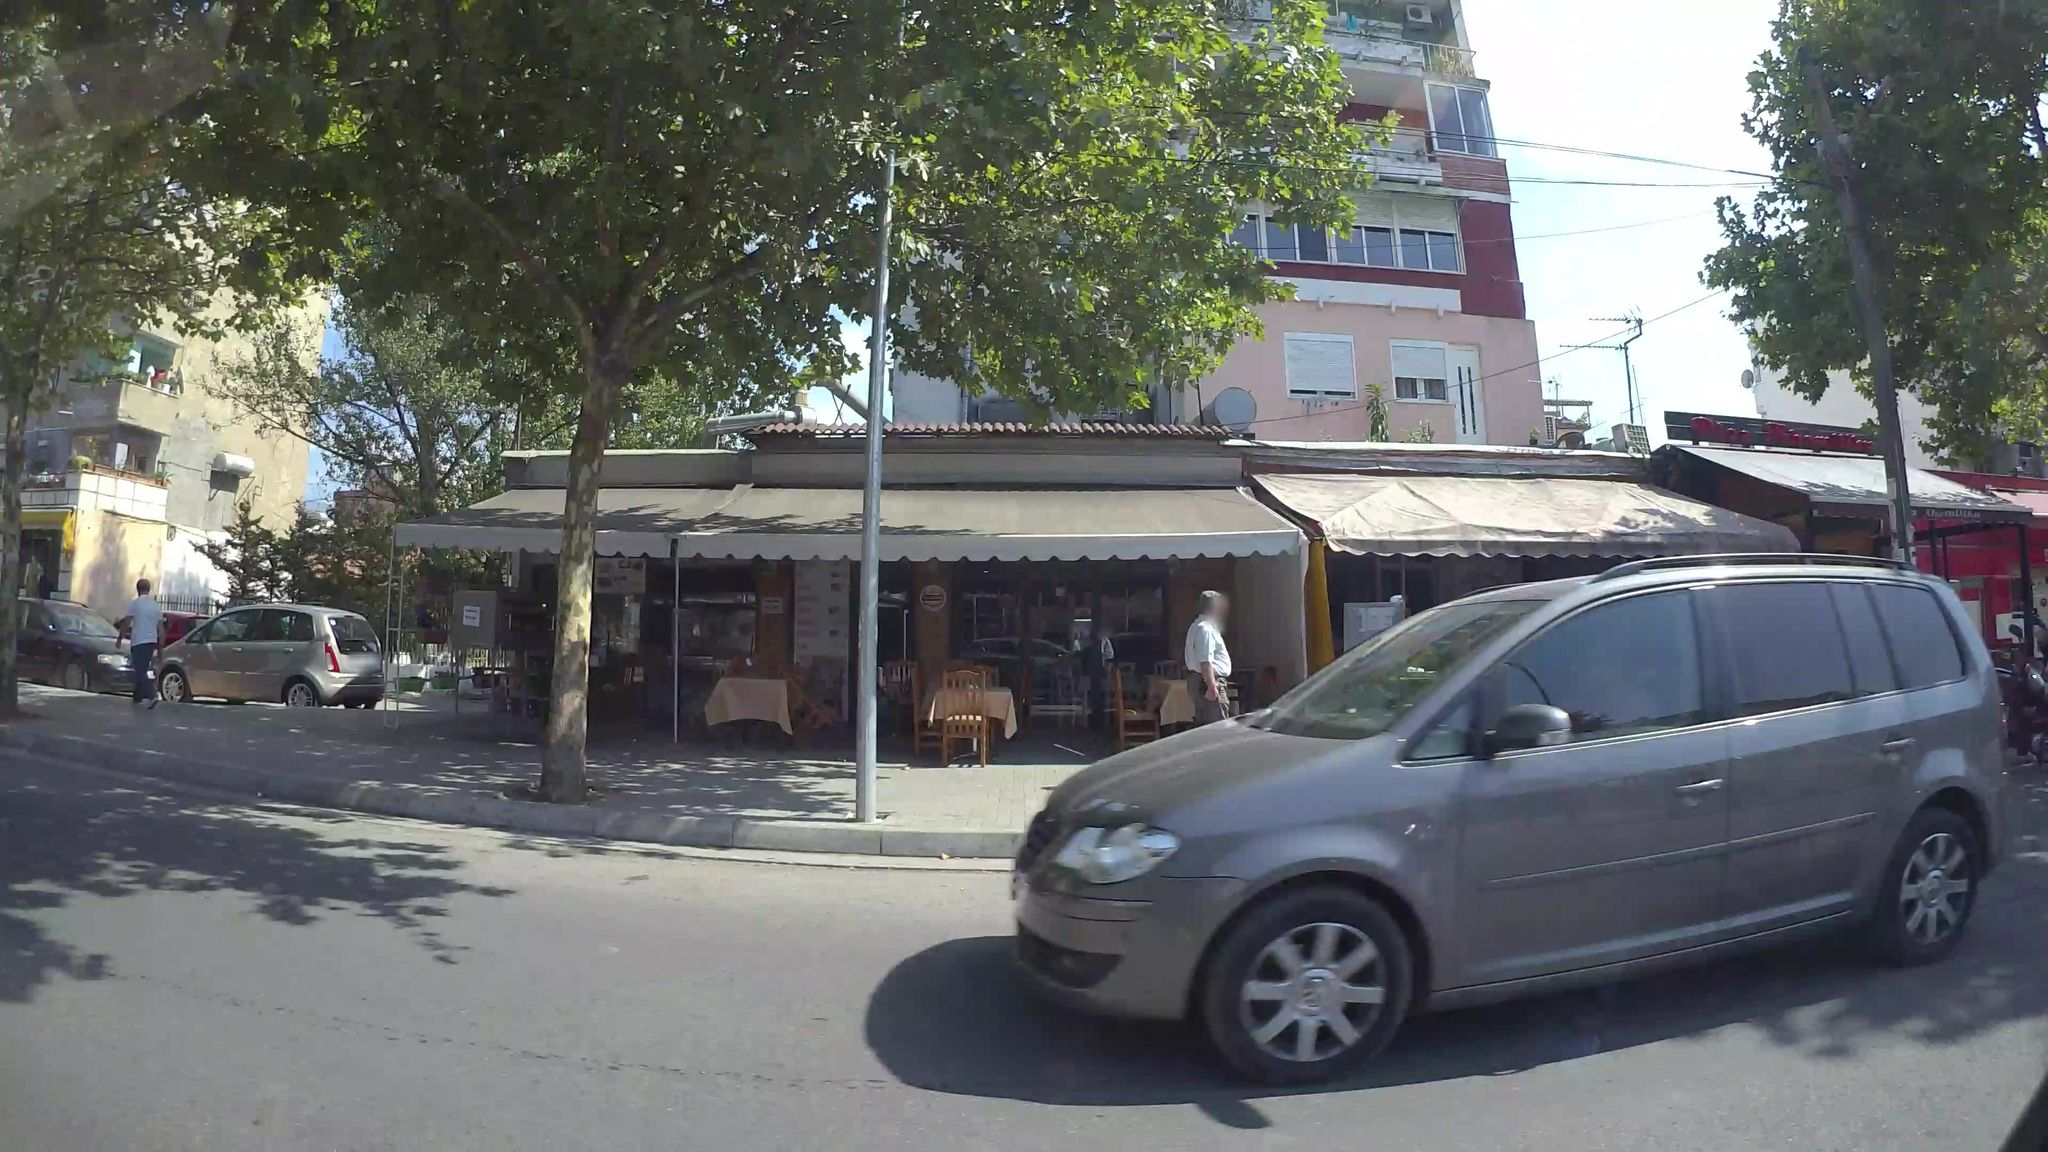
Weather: clear
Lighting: day
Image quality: good
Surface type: walking surface
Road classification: secondary
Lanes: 2
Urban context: urban centre
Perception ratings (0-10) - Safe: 5.9, Lively: 8.72, Beautiful: 4.19, Boring: 3.94, Depressing: 5.23, Wealthy: 8.6